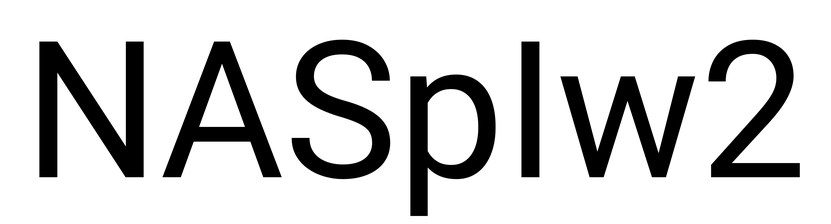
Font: Roboto_Regular